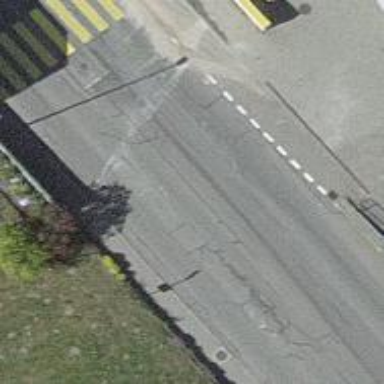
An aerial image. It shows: Bus stop equipped with public transport stop position.